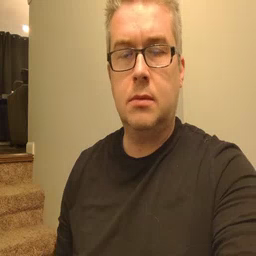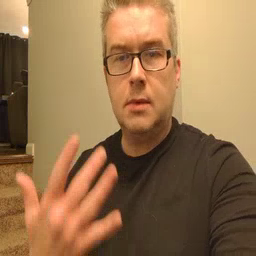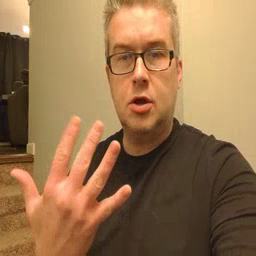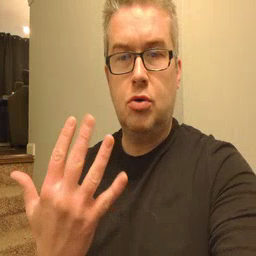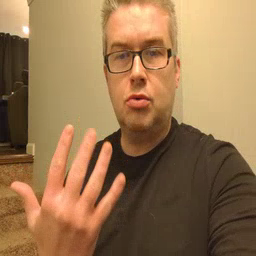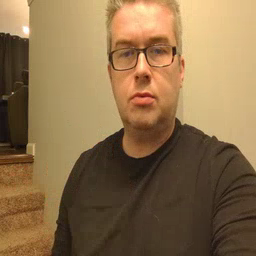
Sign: finger